【题型】填空题　【知识点】立体几何　【难度】easy
长方体 $ABCD-A_1B_1C_1D_1$ 中，直线 $AC_1$ 与平面 $ABCD$ 所成的角为 $45^\circ$，若 $AB=BC=1$，则平面 $ABCD$ 和 $A_1B_1C_1D_1$ 之间的距离为\underline{\qquad\qquad}.
【解答】
【答案】 $\sqrt{2}$

【分析】 根据长方体的性质，结合线面角的定义以及面面距的定义，利用勾股定理以及等腰直角三角形的性质，可得答案.

【详解】 由题意，可作图如下：

在长方体 $ABCD-A_1B_1C_1D_1$ 中，$CC_1 \perp$ 平面 $ABCD$，

则 $\angle C_1AC = 45^\circ$，且平面 $ABCD$ 和 $A_1B_1C_1D_1$ 之间的距离为 $|CC_1|$，

在矩形 $ABCD$ 中，$|AB|=|BC|=1$，则 $|AC| = \sqrt{|AB|^2+|BC|^2} = \sqrt{2}$，

所以在 $\text{Rt}\triangle C_1AC$ 中，$|AC|=|CC_1|=\sqrt{2}$.

故答案为：$\sqrt{2}$.
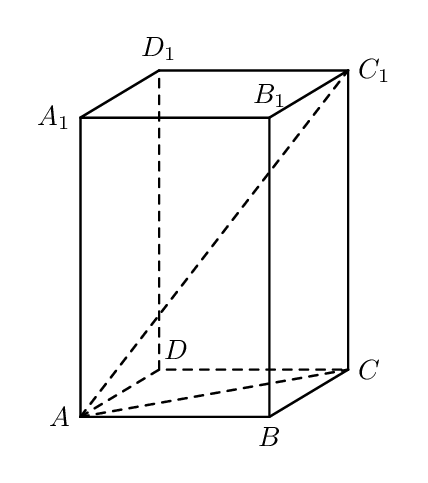